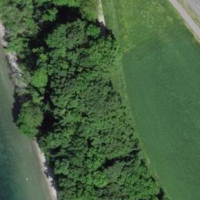
EUNIS habitat code: 41
Species observed at this site:
Alnus glutinosa